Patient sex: M
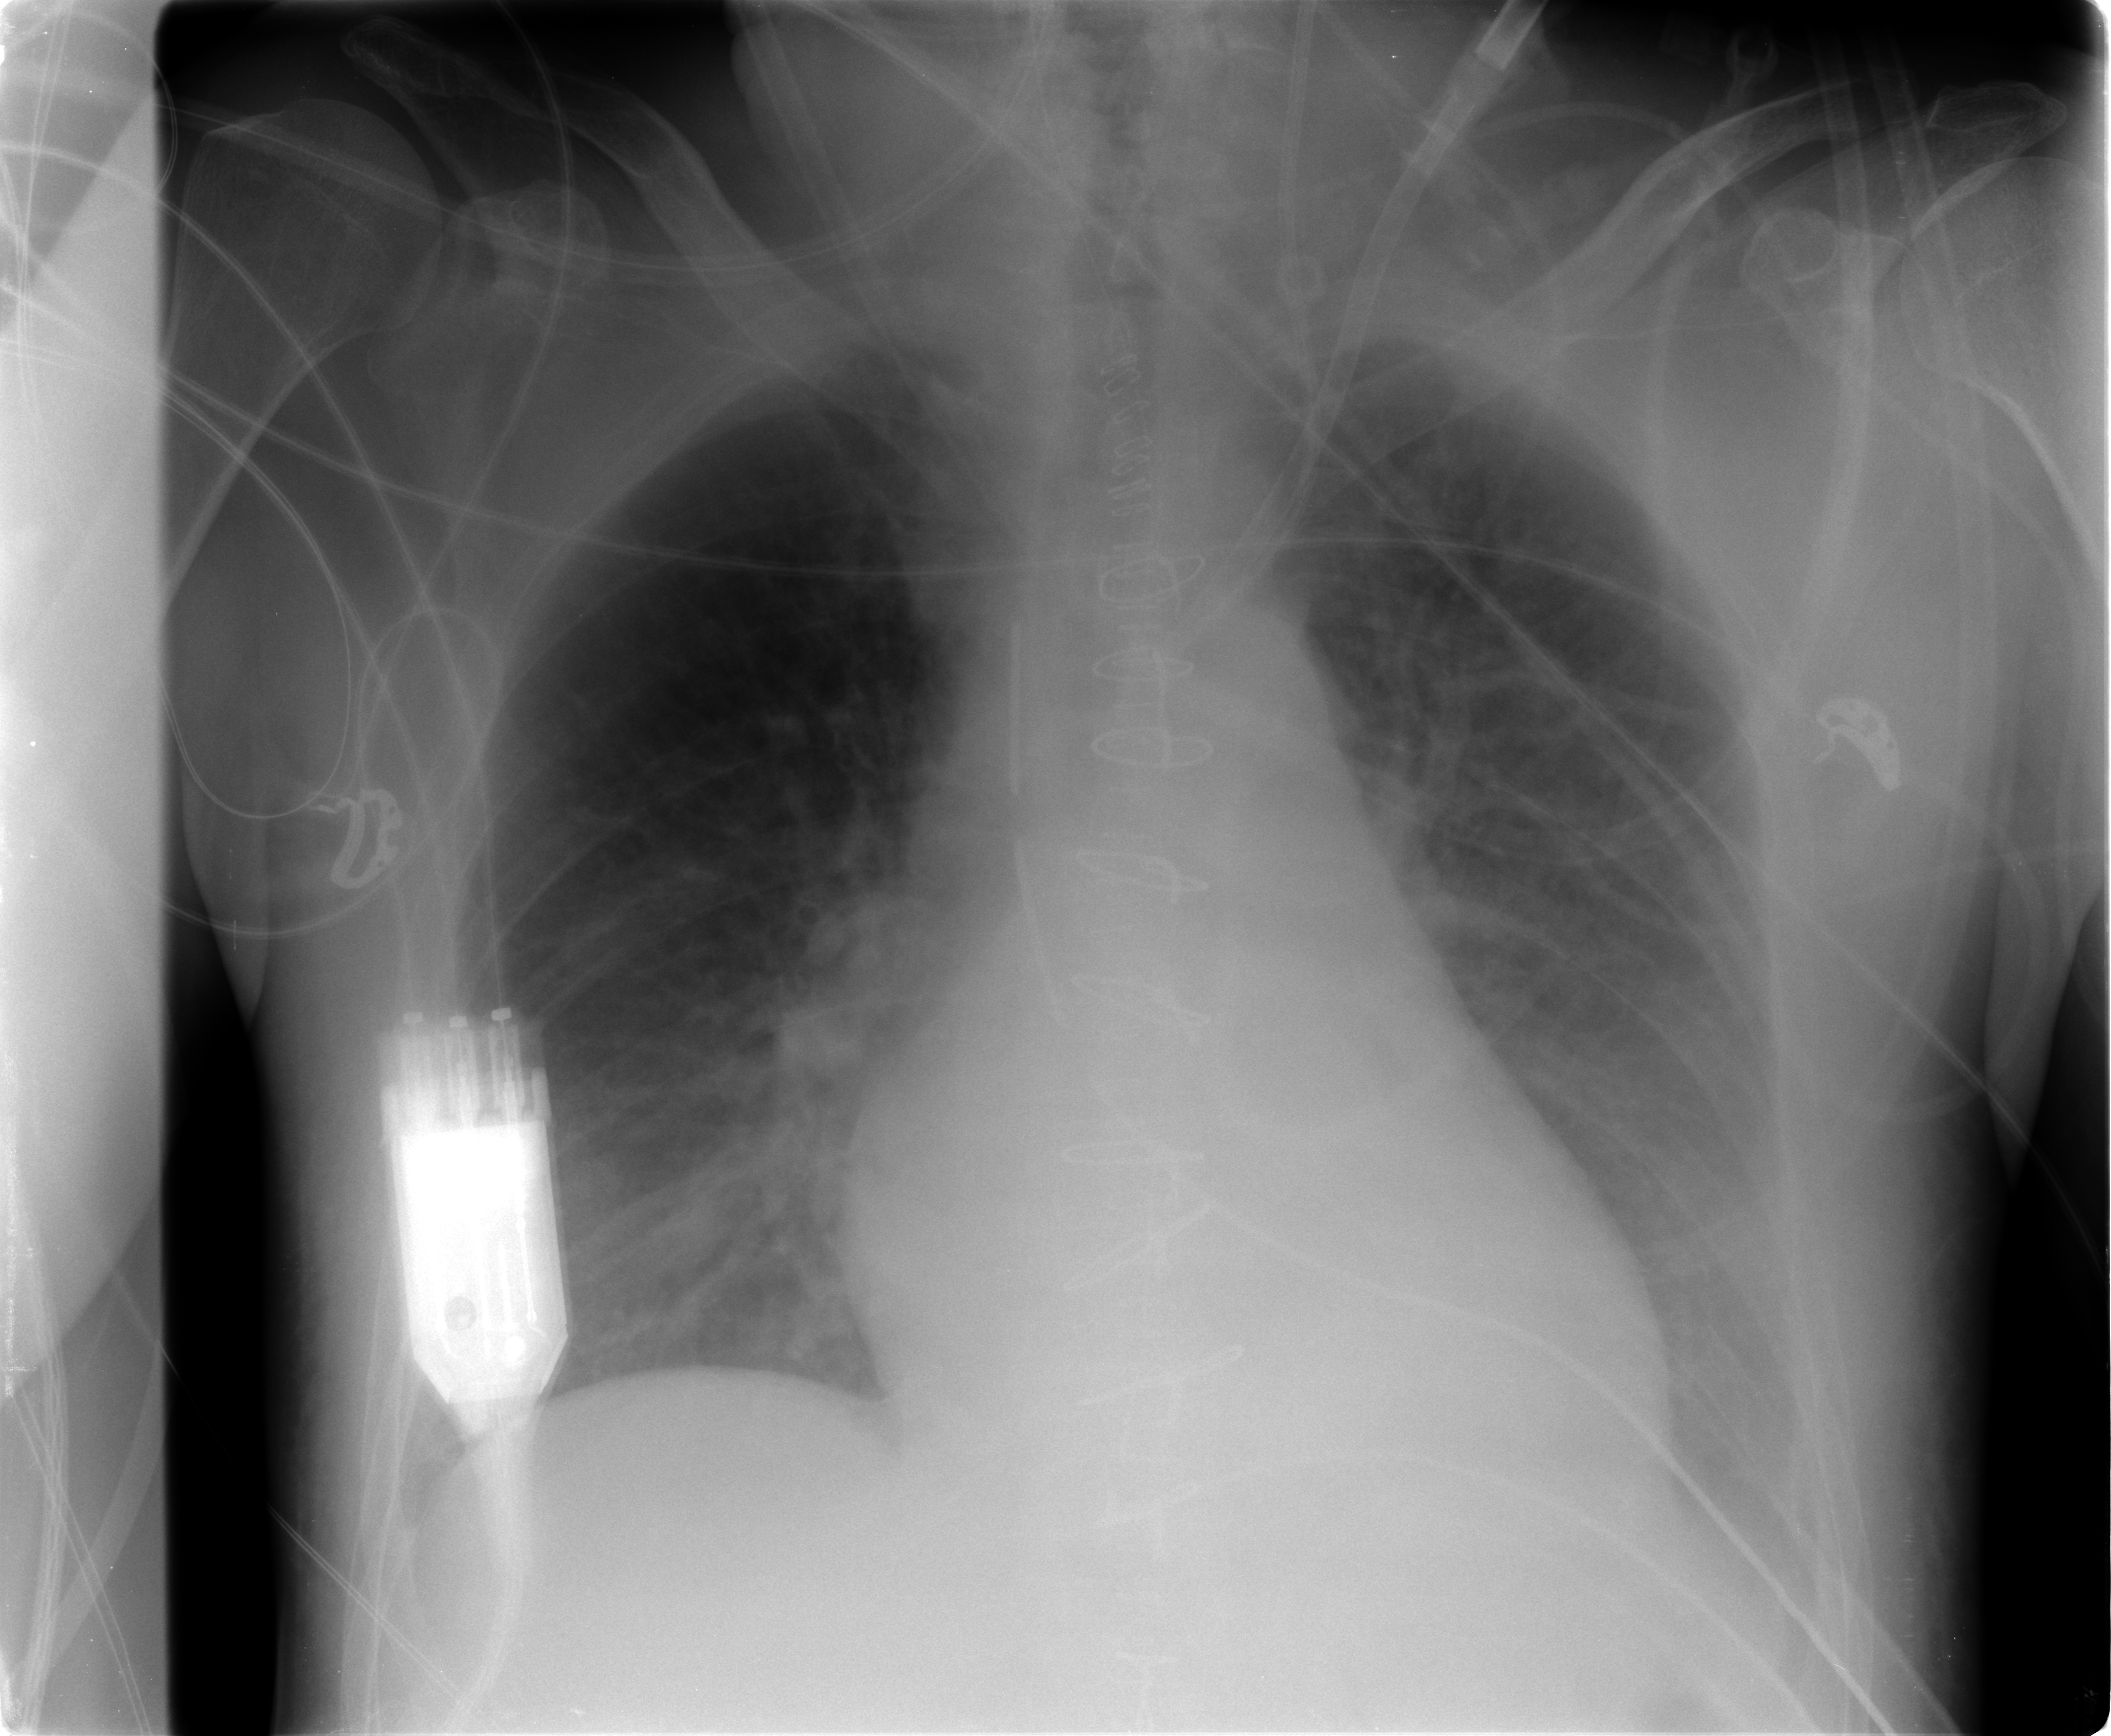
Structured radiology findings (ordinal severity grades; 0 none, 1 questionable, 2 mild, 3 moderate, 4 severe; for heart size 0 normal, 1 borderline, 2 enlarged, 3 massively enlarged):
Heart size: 0
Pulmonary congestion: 2
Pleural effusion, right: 0
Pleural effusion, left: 2
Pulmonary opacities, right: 0
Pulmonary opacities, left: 0
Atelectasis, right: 0
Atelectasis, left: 2